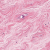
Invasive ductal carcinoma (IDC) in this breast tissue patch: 0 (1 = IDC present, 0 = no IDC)